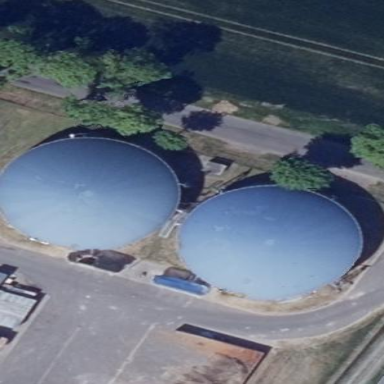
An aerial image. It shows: Storage tank that is man-made.